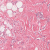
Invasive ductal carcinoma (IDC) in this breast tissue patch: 0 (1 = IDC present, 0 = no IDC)